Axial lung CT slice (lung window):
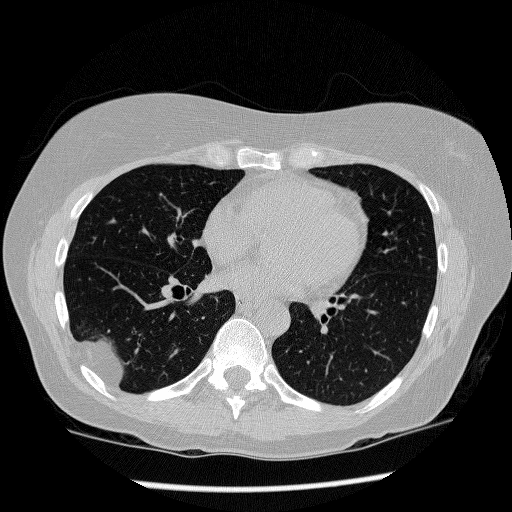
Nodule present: no